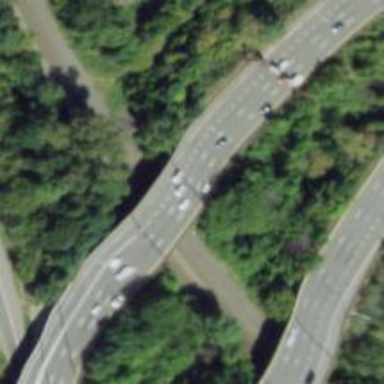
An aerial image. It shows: Motorway junction.